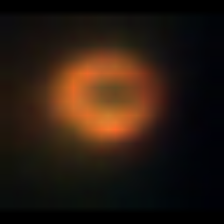
Taxon: NanoPlankton
Group: Other